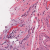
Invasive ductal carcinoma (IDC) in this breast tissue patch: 1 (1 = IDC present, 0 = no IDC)